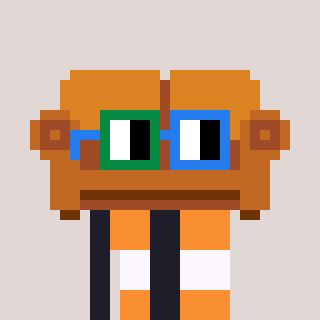
a pixel art character with square green and blue glasses, a couch-shaped head and a grayscale-colored body on a warm background